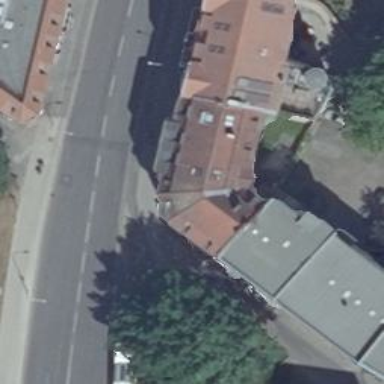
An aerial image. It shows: Light gray apartments building with gambrel roof made of roof tiles.